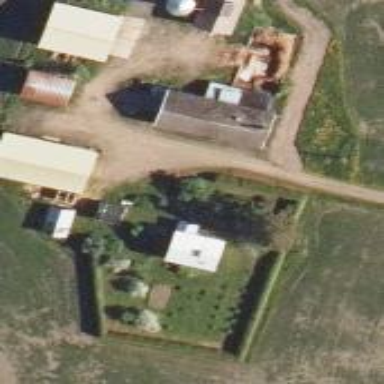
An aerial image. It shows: Farmyard area.